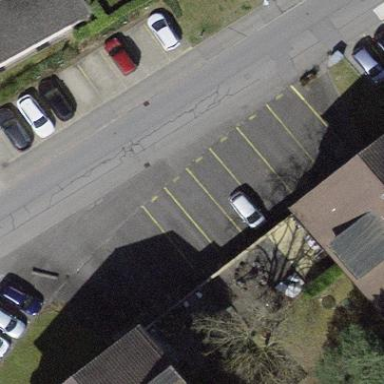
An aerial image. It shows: Street side parking area.